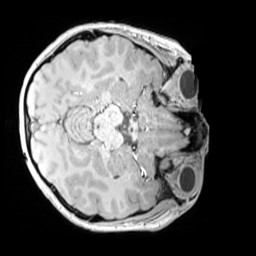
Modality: MP2RAGE
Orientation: axial
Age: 11
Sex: male
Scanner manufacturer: siemens
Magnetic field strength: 3 T
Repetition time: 4 s
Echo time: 0.00303 s